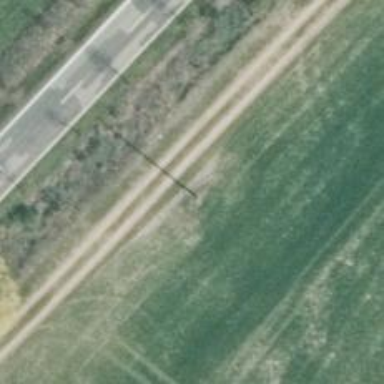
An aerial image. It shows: Minor power line.